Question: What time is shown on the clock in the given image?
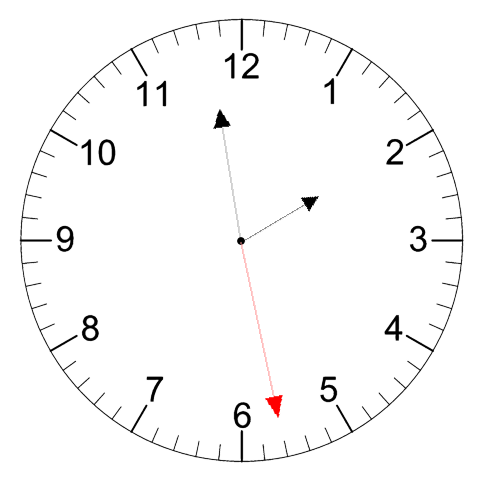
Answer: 01:58:28